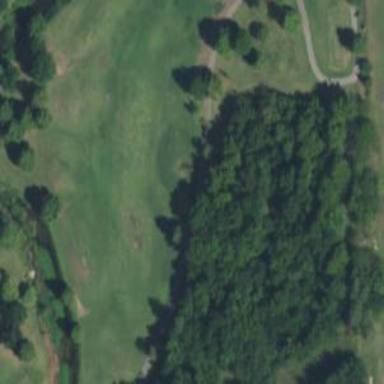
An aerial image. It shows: Golf fairway surrounded by grass.